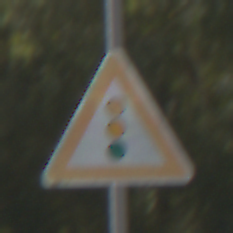
Verkehrszeichen: Lichtzeichenanlage
Umgebung: Outdoor, Nature
Tageszeit: Midday
Wetter: Clear
Licht: Natural
Jahreszeit: Summer
Kontrast: HighContrast